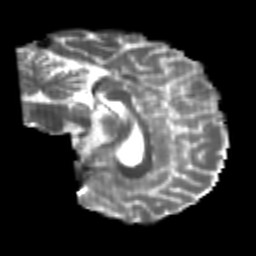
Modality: T2w
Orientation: sagittal
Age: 26
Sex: male
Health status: healthy
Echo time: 0.074 s